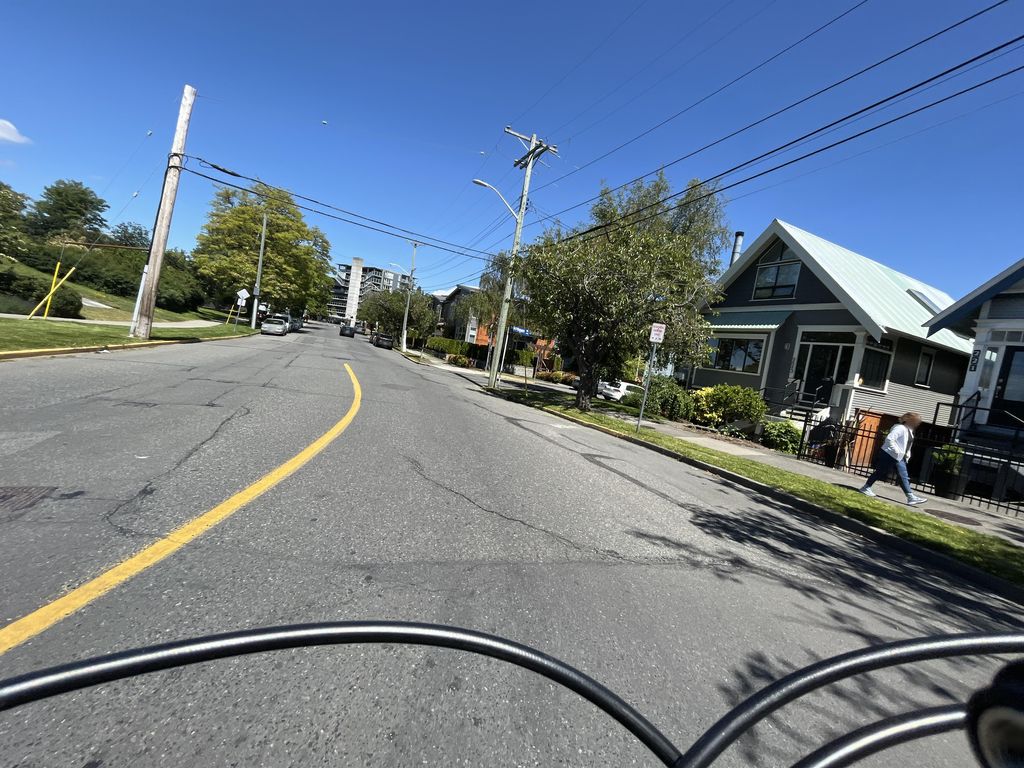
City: victoria